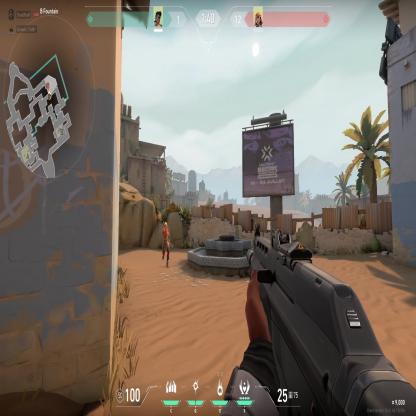
Label: enemy